Question: I'm learning ASP.NET MVC4, this in my first experience in Web development.
I'm dealing with a situation. In one of my controllers, I'm returning a 'IEnumerable<BaseClass>' to a View.
'''
public class TestController : Controller
{
public ActionResult Index()
{
return View(Models);
}
// this static method is just for demo
static List<BaseModel> Models()
{
...
}
}
'''
Imagine now, that we have 6 concrete class in BaseModels.
'''
public class ConcreteModel1 : BaseModel { .. } // Must show view1
public class ConcreteModel2 : BaseModel { .. } // Must show view2
public class ConcreteModel3 : BaseModel { .. } // and so on..
public class ConcreteModel4 : BaseModel { .. }
public class ConcreteModel5 : BaseModel { .. }
public class ConcreteModel6 : BaseModel { .. }
'''
When I want to display the data, each 'ConcrenteModel' has its own 'View'. As it's shown in the below image.

How can I accomplish this? If I wasn't very clear, please let me know
Thanks.
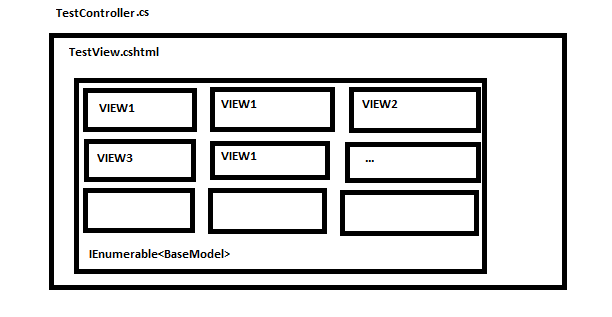
Answer: Here is a complete solution:
## Models
'''
using System;
using System.Collections.Generic;
using System.Linq;
using System.Web;
namespace MvcApplication1.Models
{
public abstract class BaseModel
{
public string Content { get; set; }
}
public class ConcreteModel1 : BaseModel { }
public class ConcreteModel2 : BaseModel { }
public class ConcreteModel3 : BaseModel { }
}
'''
## Composite View
'''
@model System.Collections.Generic.List<MvcApplication1.Models.BaseModel>
@{
ViewBag.Title = "CompositeView";
Layout = "~/Views/Shared/_Layout.cshtml";
}
<h2>
CompositeView</h2>
@foreach (var model in Model)
{
Html.RenderPartial(string.Format("_{0}", model.GetType().Name), model);
}
'''
## Concrete Views
### _ConcreteModel1.cshtml
'''
@model MvcApplication1.Models.ConcreteModel1
<h1>Concrete Model 1</h1>
@Model.Content
'''
### _ConcreteModel2.cshtml
'''
@model MvcApplication1.Models.ConcreteModel2
<h1>Concrete Model 2</h1>
@Model.Content
'''
### _ConcreteModel3.cshtml
'''
@model MvcApplication1.Models.ConcreteModel3
<h1>Concrete Model 3</h1>
@Model.Content
'''
## Controller
'''
public ActionResult CompositeView()
{
List<BaseModel> model = new List<BaseModel>();
model.Add(new ConcreteModel1() { Content = "This is model 1." });
model.Add(new ConcreteModel2() { Content = "This is model 2." });
model.Add(new ConcreteModel3() { Content = "This is model 3." });
return View(model);
}
'''